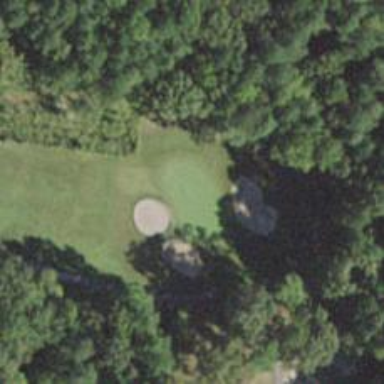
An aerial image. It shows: Golf hole.